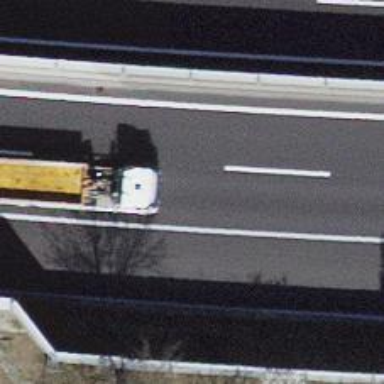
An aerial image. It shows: Bridge over motorway.